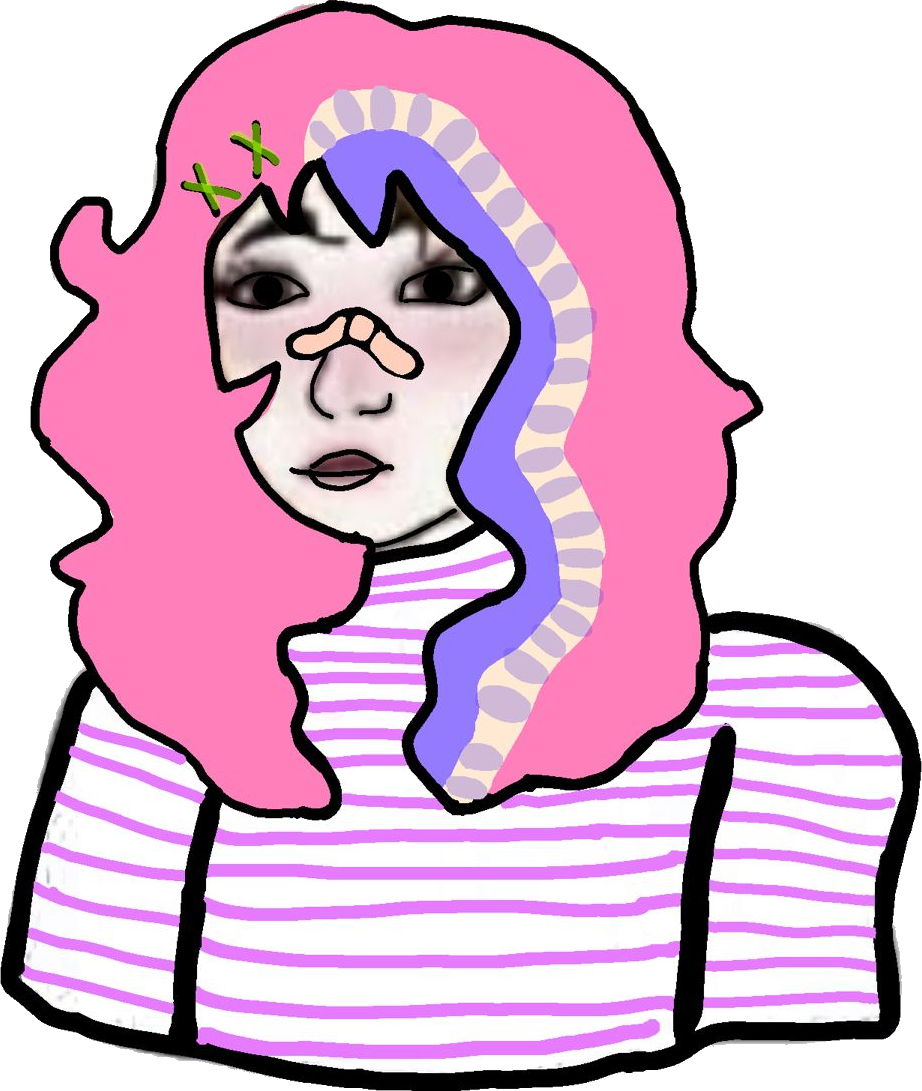
Label: 5_Doomer_Girl